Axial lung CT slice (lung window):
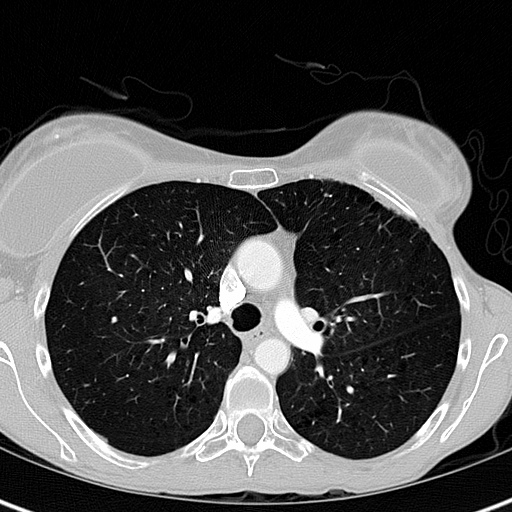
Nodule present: no